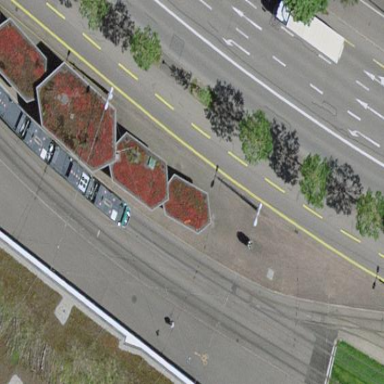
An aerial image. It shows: Asphalt tram platform with shelter. Platform for public transport with tram services.